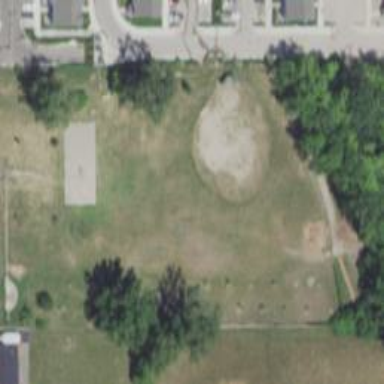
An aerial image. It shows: Dog park for leisure land.